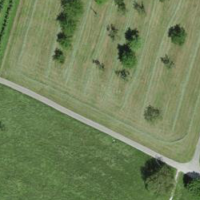
EUNIS habitat code: 25
Species observed at this site:
Cyanistes caeruleus